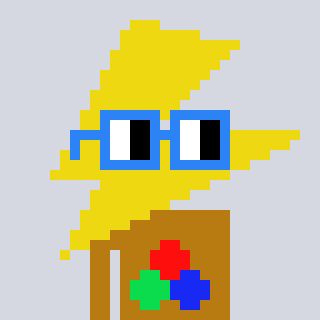
a pixel art character with square blue glasses, a lightning bolt-shaped head and a gold-colored body on a cool background